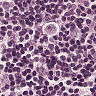
Metastatic tissue present: yes